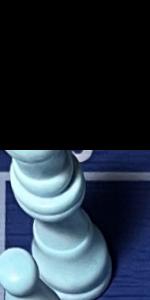
Label: King_White